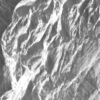
Label: not_dusty